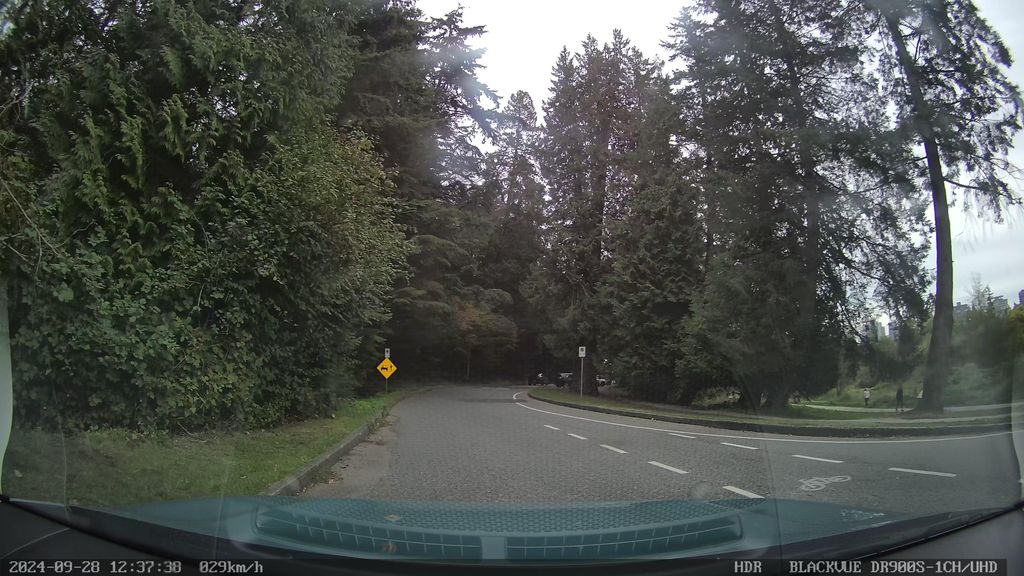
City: vancouver